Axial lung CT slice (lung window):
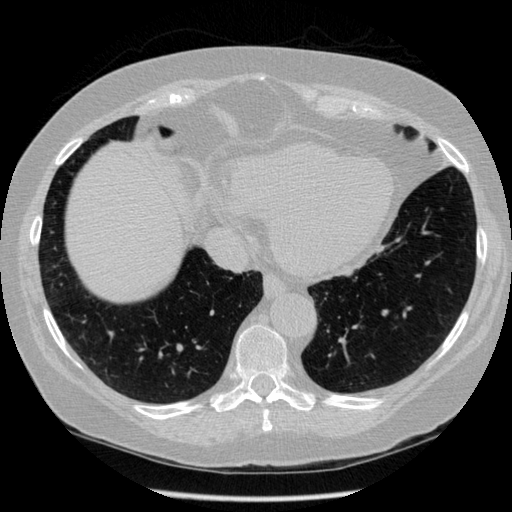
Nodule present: no